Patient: sex F, age 54
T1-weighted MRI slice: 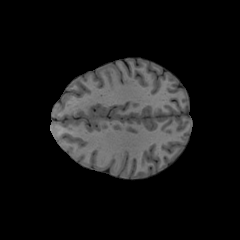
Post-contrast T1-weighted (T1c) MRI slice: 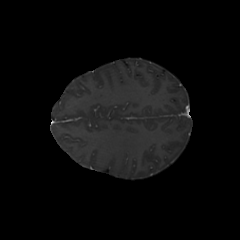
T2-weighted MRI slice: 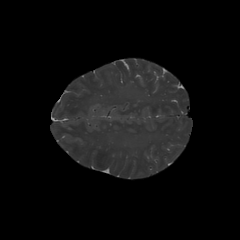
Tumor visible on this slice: no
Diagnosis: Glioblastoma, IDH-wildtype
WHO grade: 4